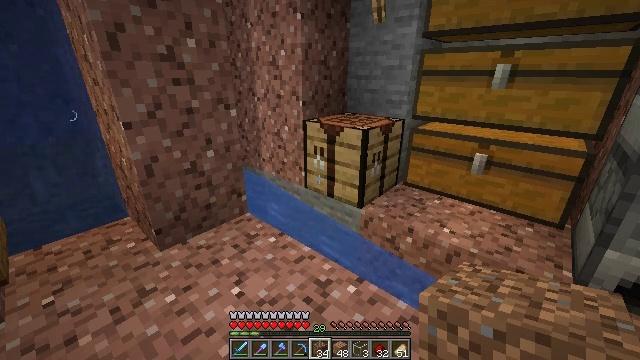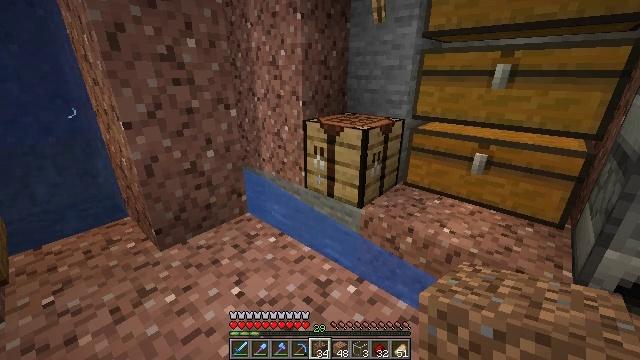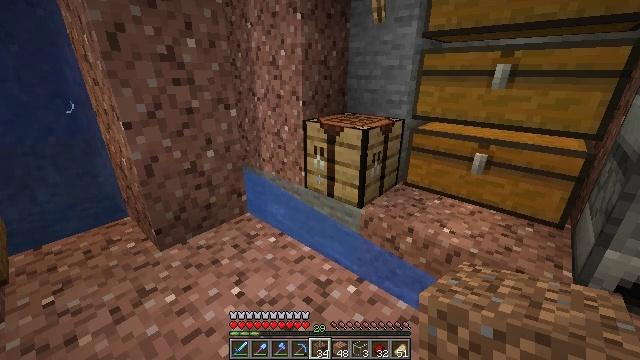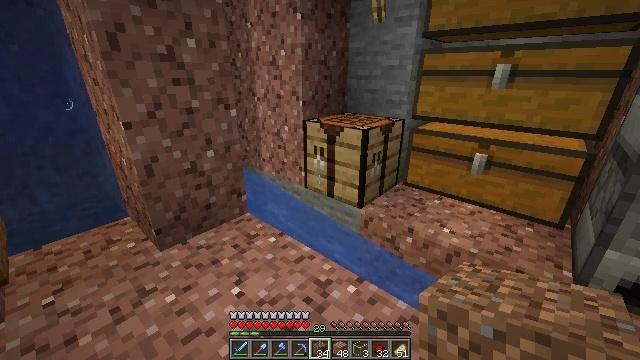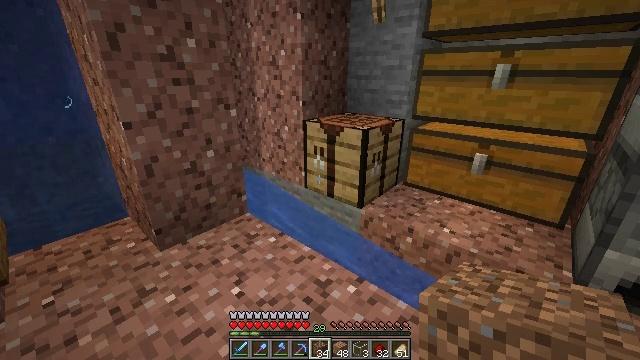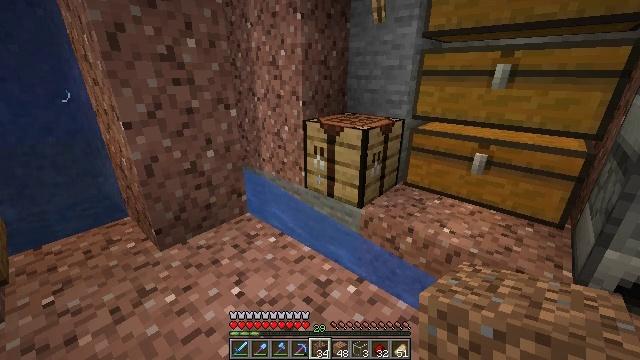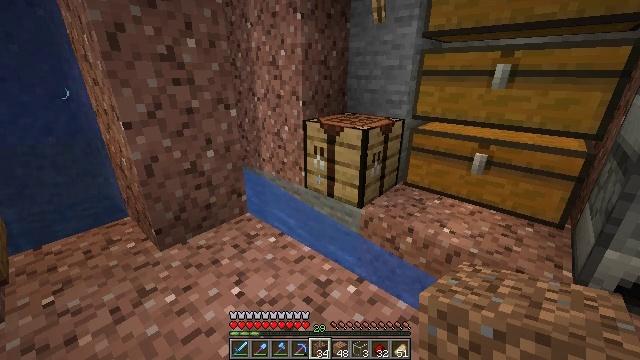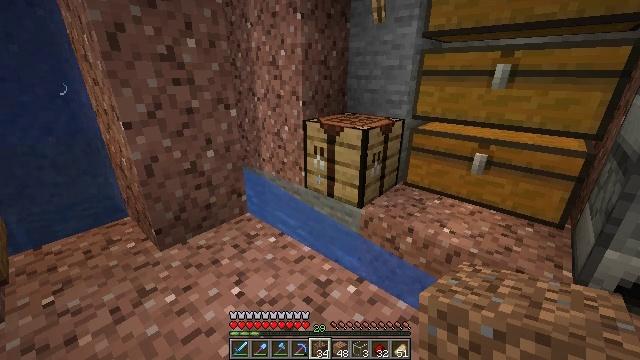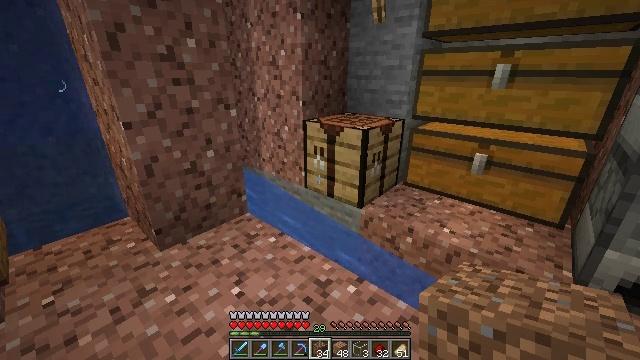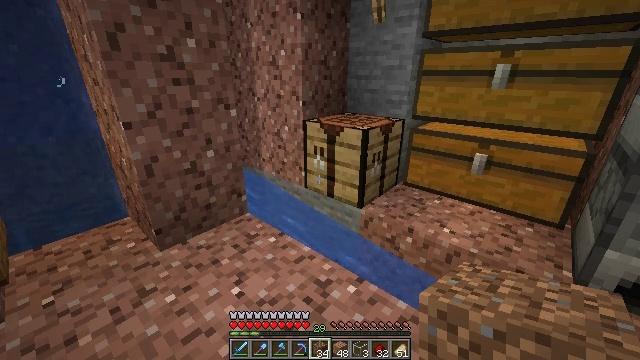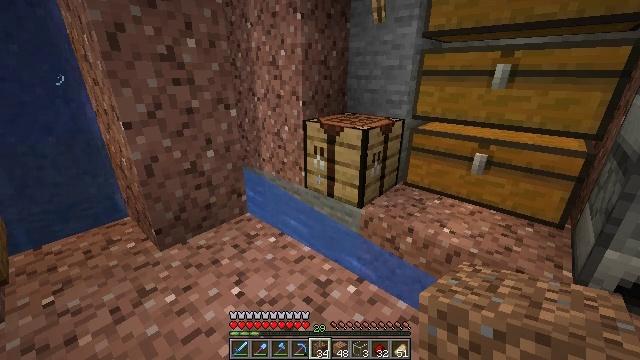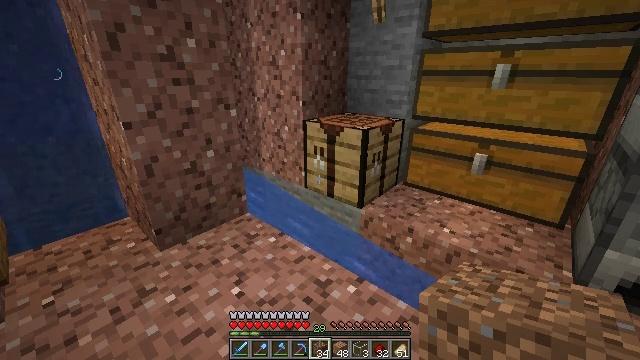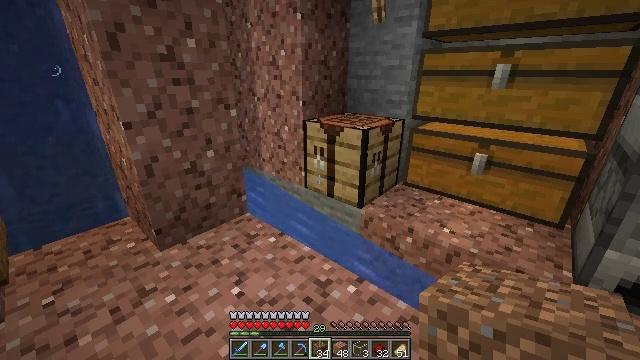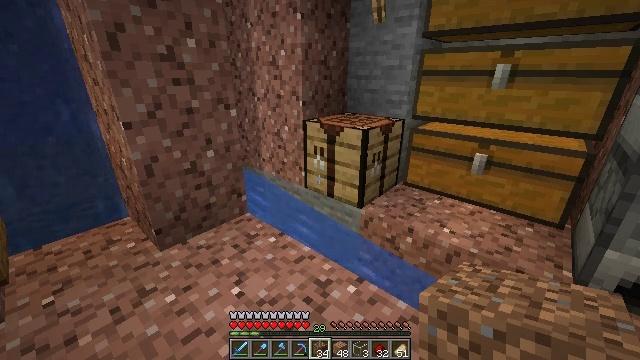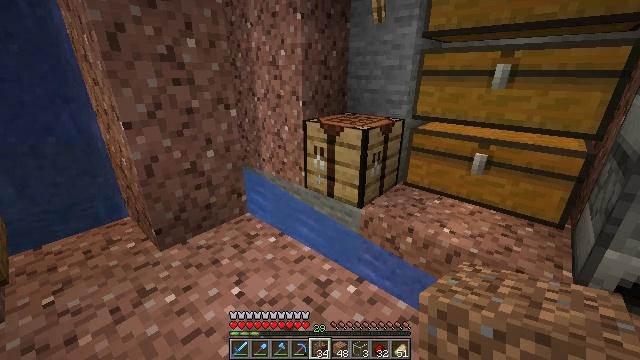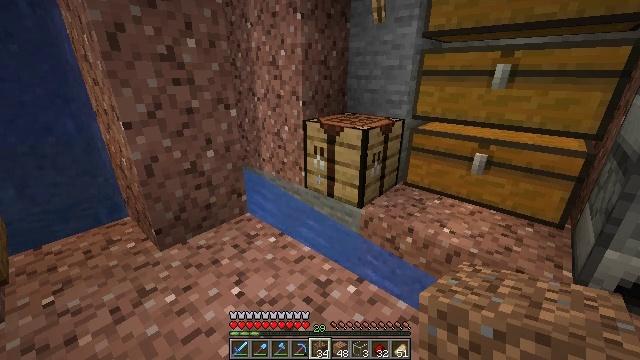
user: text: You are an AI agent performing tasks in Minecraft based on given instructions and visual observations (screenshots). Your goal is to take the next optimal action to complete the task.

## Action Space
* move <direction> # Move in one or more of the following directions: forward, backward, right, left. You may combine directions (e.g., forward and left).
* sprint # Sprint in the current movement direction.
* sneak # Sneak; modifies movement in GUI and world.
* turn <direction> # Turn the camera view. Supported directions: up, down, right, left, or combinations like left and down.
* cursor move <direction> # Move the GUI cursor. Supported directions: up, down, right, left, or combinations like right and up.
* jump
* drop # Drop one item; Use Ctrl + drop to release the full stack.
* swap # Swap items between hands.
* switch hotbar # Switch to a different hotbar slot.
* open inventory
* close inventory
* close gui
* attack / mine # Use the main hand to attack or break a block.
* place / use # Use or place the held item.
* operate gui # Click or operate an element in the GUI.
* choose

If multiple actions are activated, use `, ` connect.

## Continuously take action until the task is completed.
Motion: motion action
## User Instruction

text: Use gold ingots to create a golden helmet.
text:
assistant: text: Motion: no_op
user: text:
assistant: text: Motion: no_op
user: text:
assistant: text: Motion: no_op
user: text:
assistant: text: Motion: no_op
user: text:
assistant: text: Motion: no_op
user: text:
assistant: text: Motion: no_op
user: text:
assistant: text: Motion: no_op
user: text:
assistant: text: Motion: no_op
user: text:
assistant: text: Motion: no_op
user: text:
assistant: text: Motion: no_op
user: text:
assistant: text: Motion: no_op
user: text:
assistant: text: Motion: no_op
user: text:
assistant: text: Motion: no_op
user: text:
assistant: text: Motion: no_op
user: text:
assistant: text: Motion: no_op
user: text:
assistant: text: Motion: no_op
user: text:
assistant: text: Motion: no_op
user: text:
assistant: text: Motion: no_op
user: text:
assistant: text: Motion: no_op
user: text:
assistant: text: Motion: no_op
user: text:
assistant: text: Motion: no_op
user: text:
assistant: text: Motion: no_op
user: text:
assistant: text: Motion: no_op
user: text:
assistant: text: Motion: no_op
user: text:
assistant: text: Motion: no_op
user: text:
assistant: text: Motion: no_op
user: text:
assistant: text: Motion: no_op
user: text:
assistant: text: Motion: no_op
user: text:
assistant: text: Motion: no_op
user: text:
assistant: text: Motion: no_op